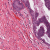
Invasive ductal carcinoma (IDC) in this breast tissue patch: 0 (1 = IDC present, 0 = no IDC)